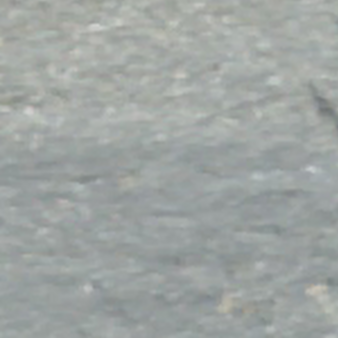
Label: other